Question: I'm having a problem implementing the feed dialog function of Facebook within my canvas page.
The following code runs after the form is successfully submitted to the MySQL database.
'''
header("Location: https://www.facebook.com/dialog/feed?
app_id=************&
link=".$applink."&
picture=".$apppicture."&
name=".$appname."&
caption=".$appcaption."&
description=".$appdescription."&
redirect_uri=".$redirecturi);
'''
It loads the following:

Ideally I need the header to redirect the location to the _parent frame. I've tried implementing this using Javascript, and a secondary header specifying target preceding the location header - but neither of these methods worked.
I just need some way of either:
1) Not showing the top bar.
2) Hiding it using a CSS hack
Any ideas?
Thanks,
Phil
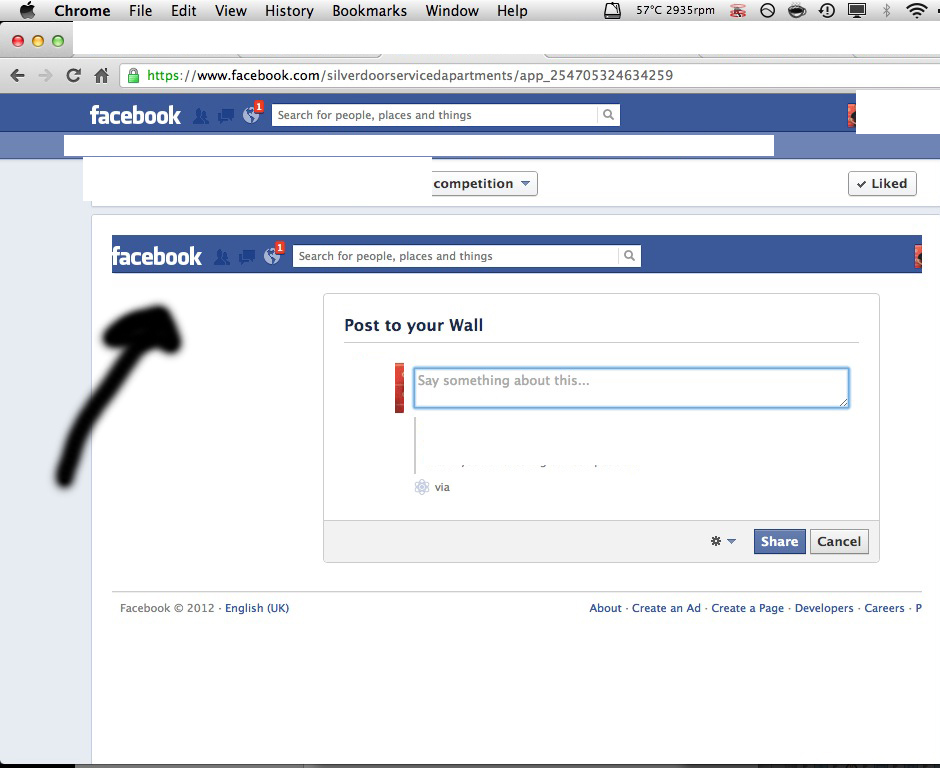
Answer: Of course the JavaScript method works - if I doesn't for you, then you simply did it .
Output something like the following in answer to the form submit, and HTTP location header with it:
'''
<script>
window.top.location.href = '...the URL you want the user "redirected" to ...';
</script>
'''
Surround it by a basic HTML document structure, if you like - but put nothing else in there, like actual data the user is supposed to read.
> I've tried implementing this using [...] a secondary header specifying target preceding the location header - but neither of these methods worked.
There is no "target" for HTTP location headers. You can't get stuff working by just inventing your own imaginary syntax ...